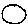
Label: circle